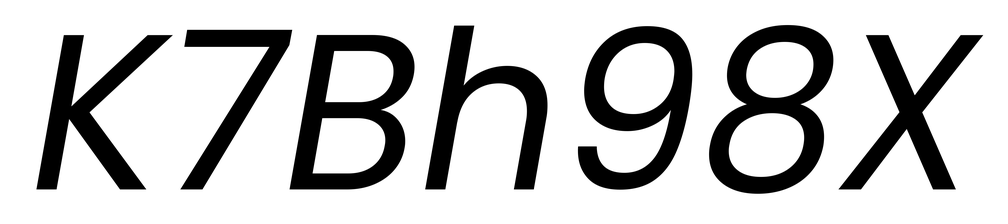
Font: Poppins-Italic